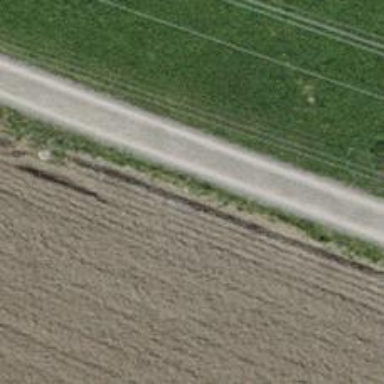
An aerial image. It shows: Track with compacted grade 2 surface.